Interaction volume radius: 10 \u00c5
Interaction volume height: 25 \u00c5
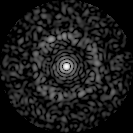
Disorder parameter: 0.83